四年级 · 度量几何学
下面不能拼成三角形的是（）组小棒。（单位: 厘米）
2.86

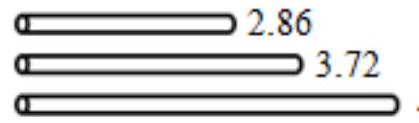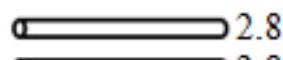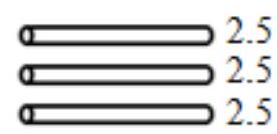
A.

4.99

B.
C.

答案: B
解析: 解B
【分析】三角形的三边关系为三角形的两边之和大于第三边, 三角形的两边之差一定小于第三边; 据此解答即可。

【详解】A. $2.86+3.72>4.99$, 则长 2.86 厘米、 3.72 厘米、 4.99 厘米的三根小棒能组成三角形;

B. $2.8+2.8=5.6$, 则长 2.8 厘米、 2.8 厘米、 5.6 厘米的三根小棒不能组成三角形;

C. $2.5+2.5>2.5$, 则长 2.5 厘米、 2.5 厘米、 2.5 厘米的三根小棒能组成三角形;故答案为: B

【点睛】熟练掌握三角形的三边关系, 灵活运用三角形的三边关系解决问题。